Interaction volume radius: 5 \u00c5
Interaction volume height: 35 \u00c5
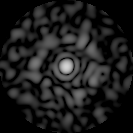
Disorder parameter: 0.8523